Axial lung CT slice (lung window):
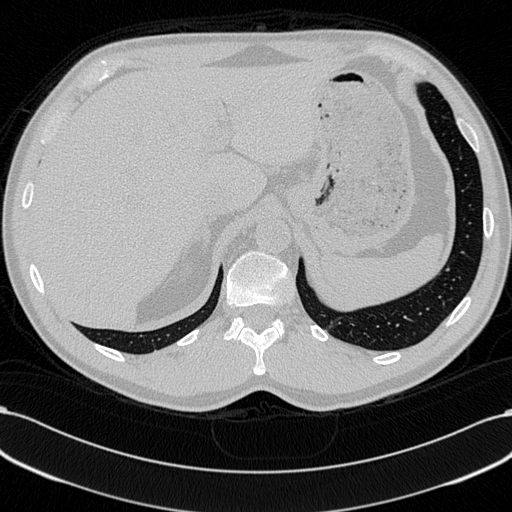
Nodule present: no